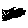
Label: bird